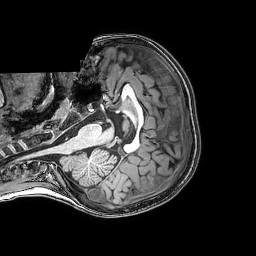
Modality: T1w
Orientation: axial
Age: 6
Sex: male
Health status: healthy